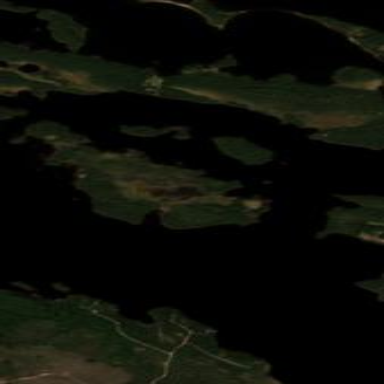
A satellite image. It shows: Islet.